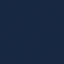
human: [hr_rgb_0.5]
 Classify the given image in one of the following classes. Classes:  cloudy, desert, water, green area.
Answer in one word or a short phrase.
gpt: water